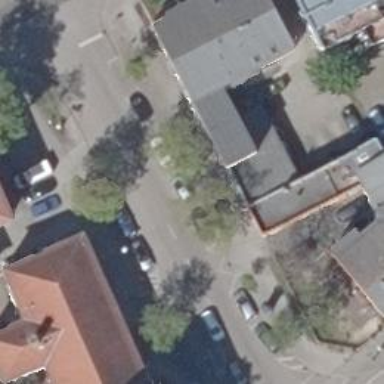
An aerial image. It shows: Street lined with deciduous broadleaved trees.